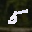
Label: 5